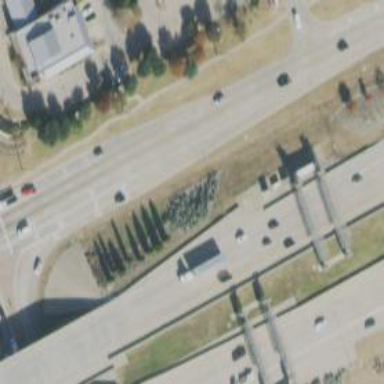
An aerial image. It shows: Secondary road with frontage road alongside.